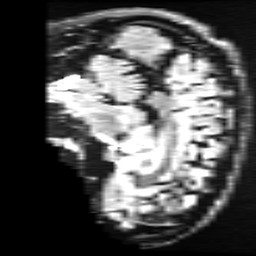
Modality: FLAIR
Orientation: sagittal
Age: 26
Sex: male
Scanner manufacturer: ge
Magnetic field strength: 3 T
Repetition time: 11 s
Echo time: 0.1497 s